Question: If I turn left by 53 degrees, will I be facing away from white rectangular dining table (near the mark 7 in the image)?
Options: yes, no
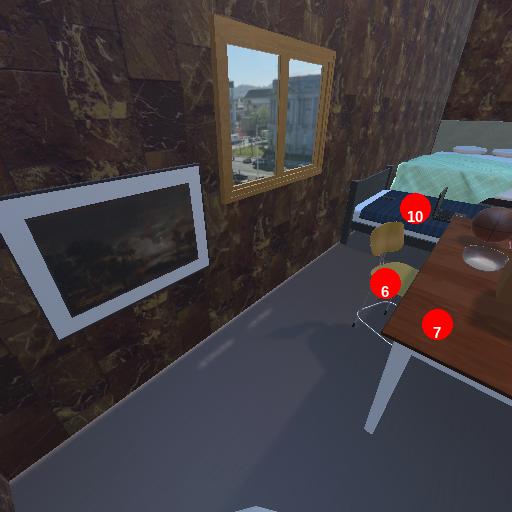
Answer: yes